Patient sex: M
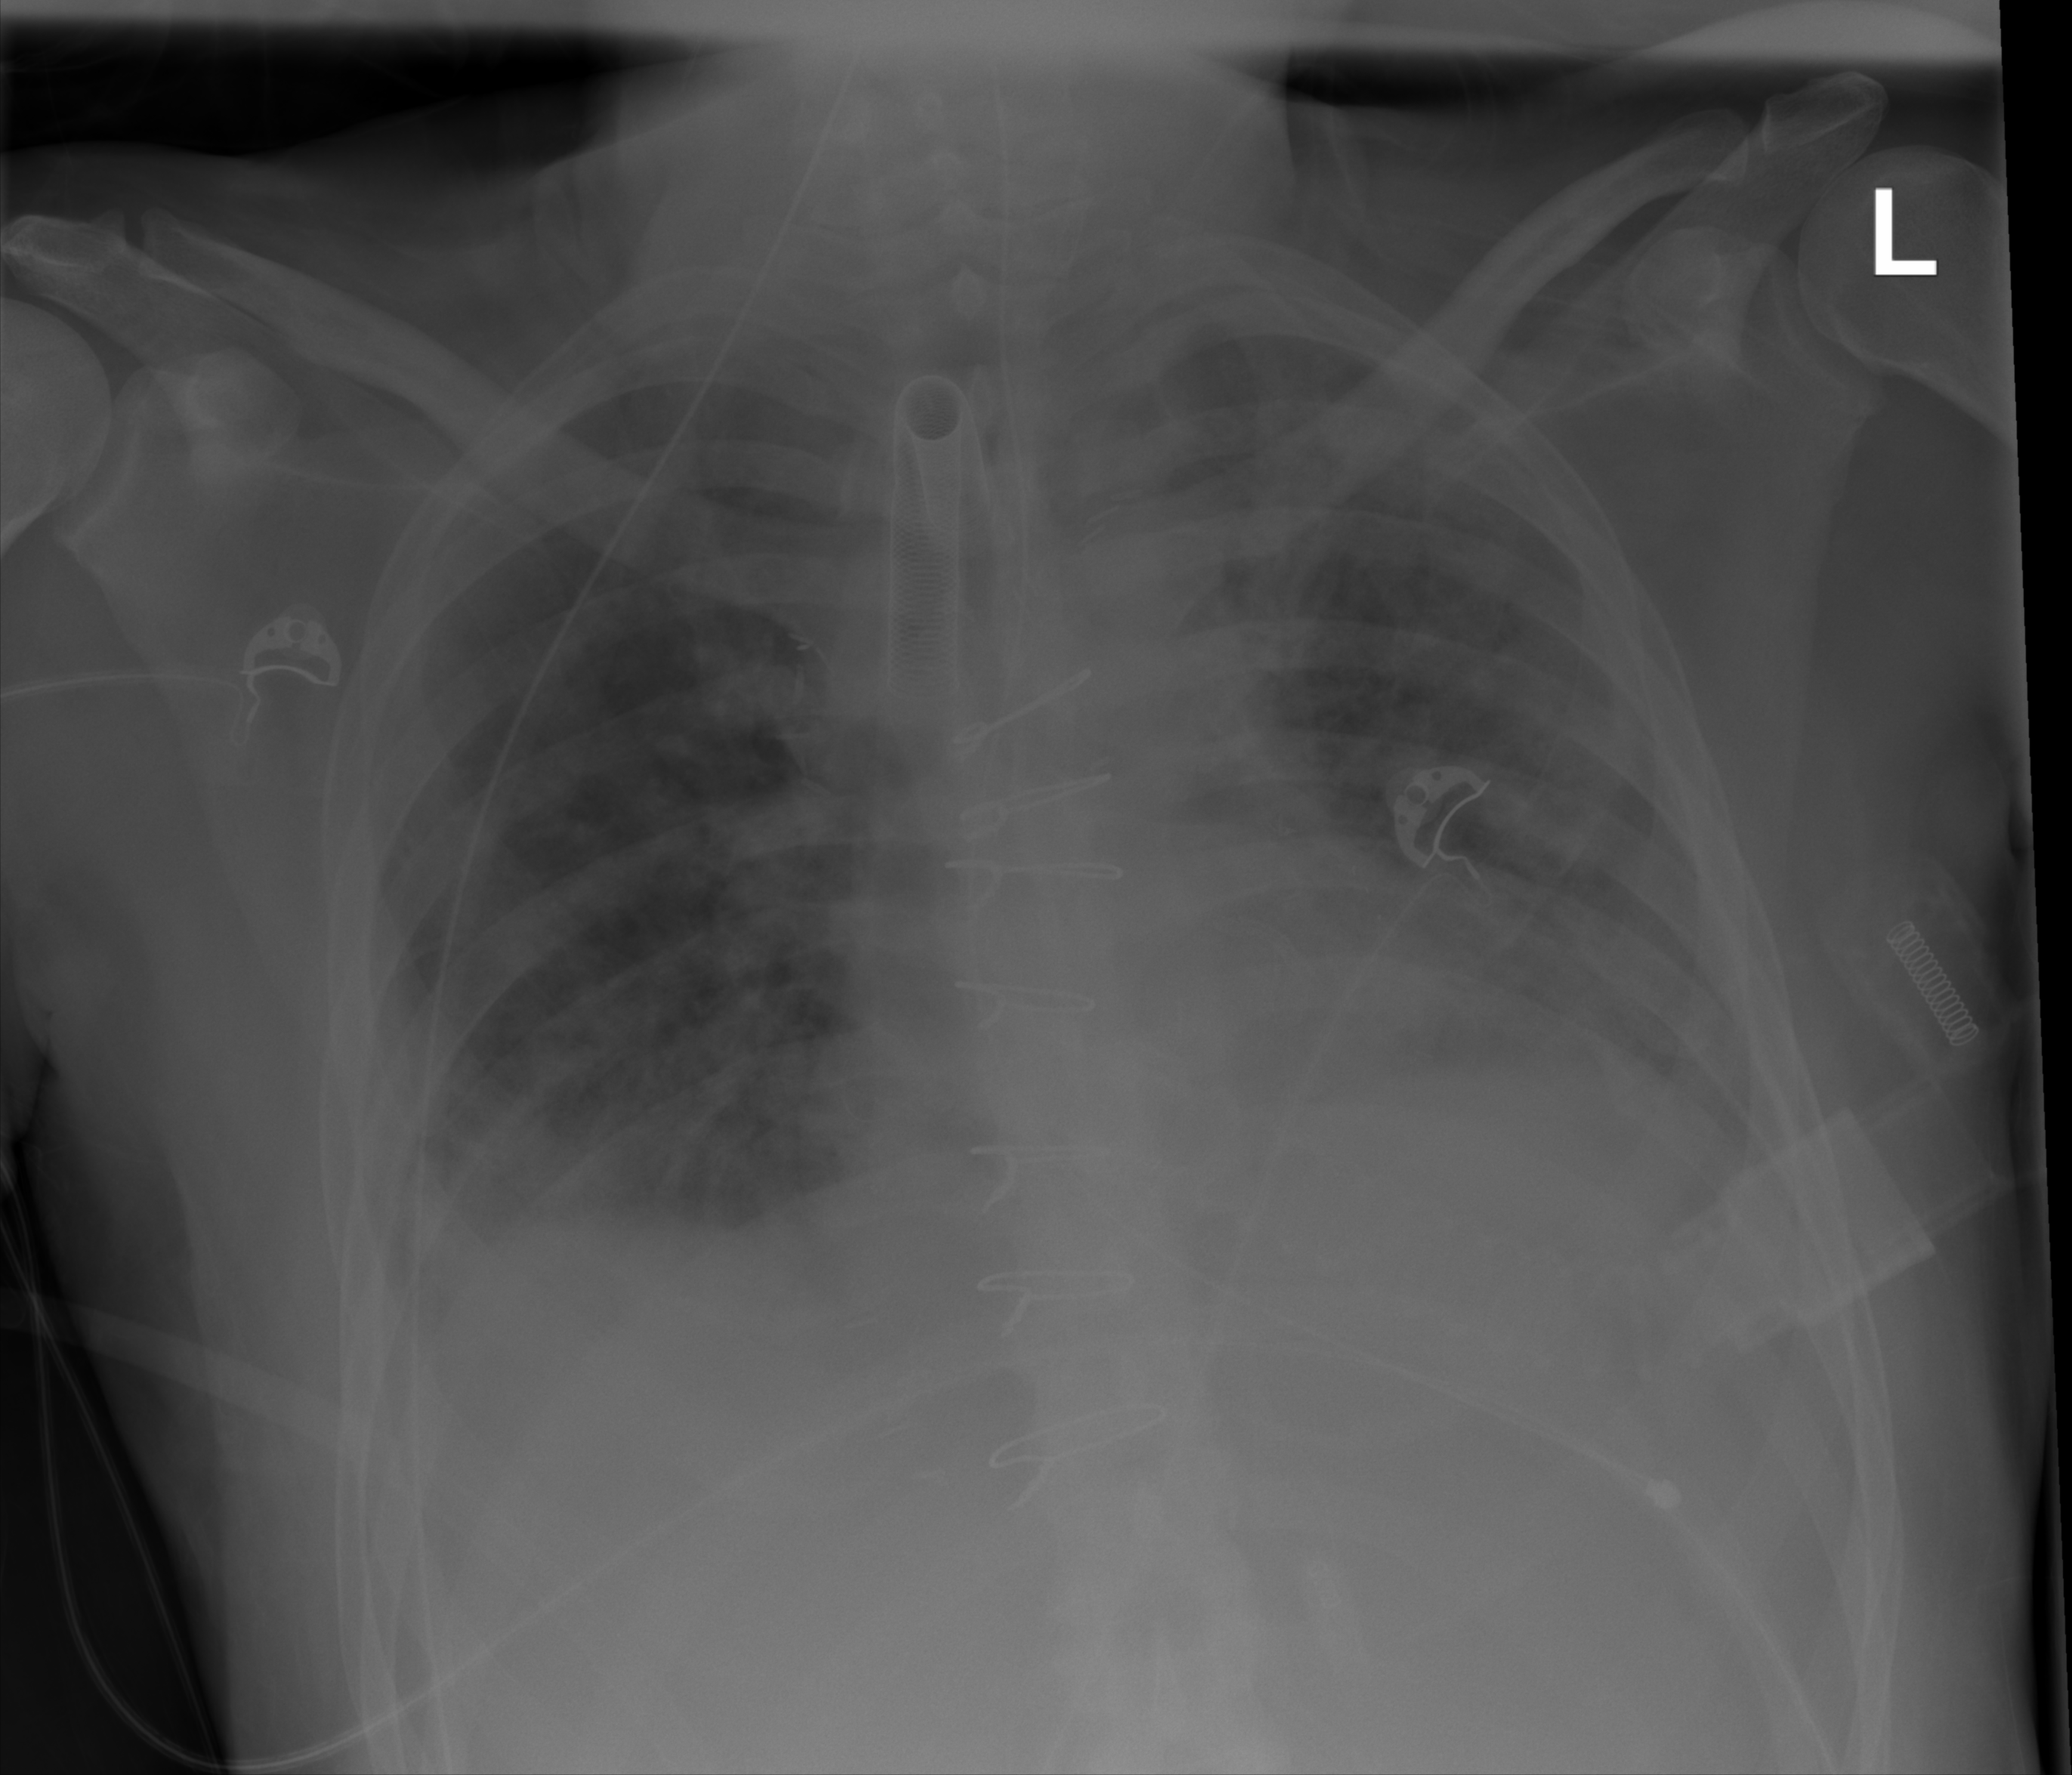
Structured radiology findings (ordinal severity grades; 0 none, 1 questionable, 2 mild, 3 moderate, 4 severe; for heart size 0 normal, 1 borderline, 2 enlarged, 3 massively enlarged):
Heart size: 0
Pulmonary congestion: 0
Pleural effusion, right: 2
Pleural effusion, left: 0
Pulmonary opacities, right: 1
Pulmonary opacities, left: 2
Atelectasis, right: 3
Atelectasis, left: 2